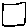
Label: square